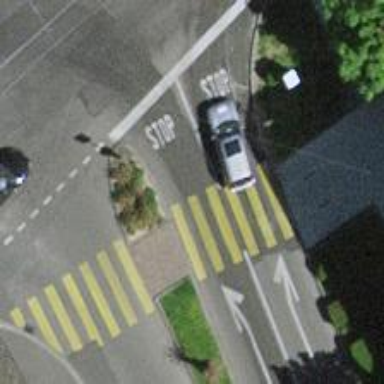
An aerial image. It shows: Uncontrolled zebra crossing with central island.